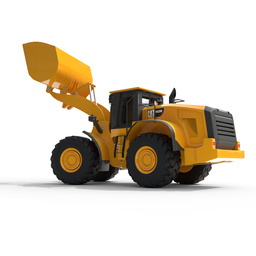
Label: mechanical